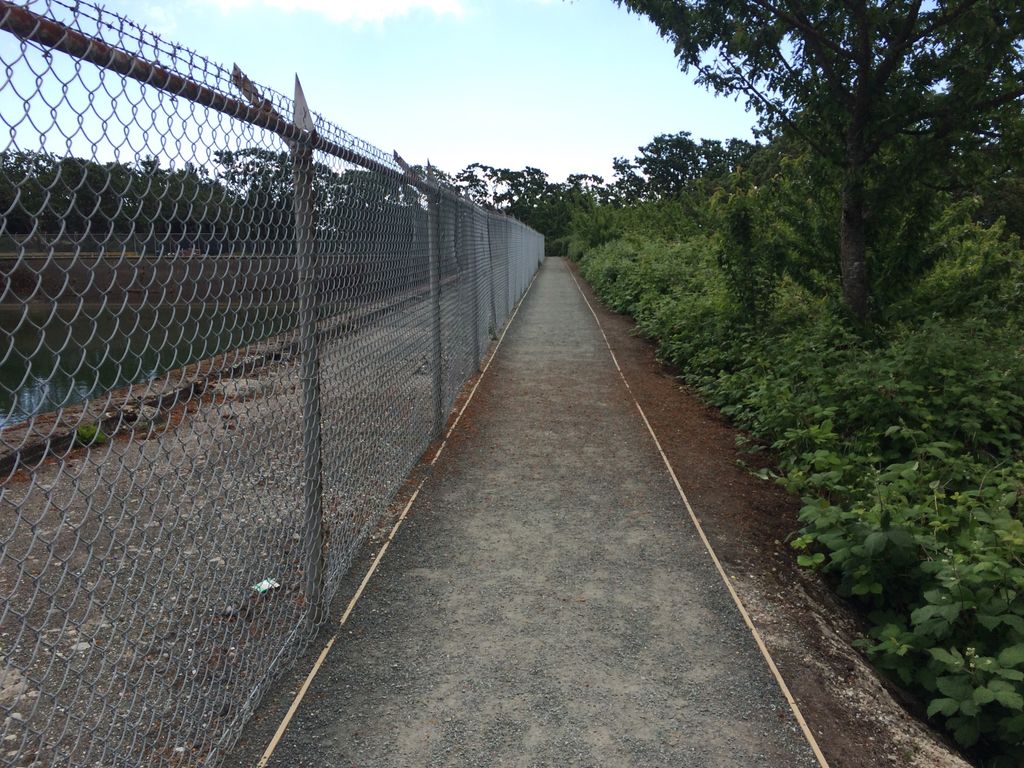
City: victoria